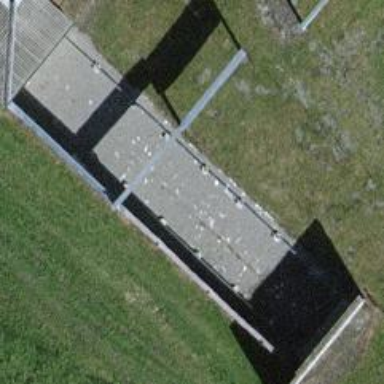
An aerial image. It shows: Shooting range located on pitch meant for leisure land activities.